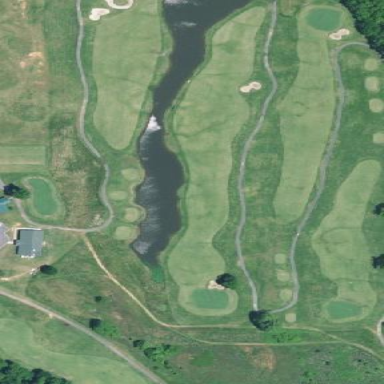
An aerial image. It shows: Water hazard on golf course. The hazard is natural water feature.